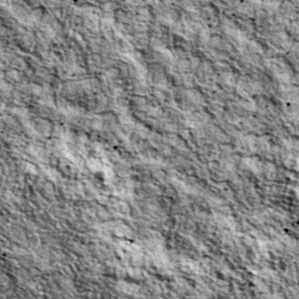
Label: non_frost